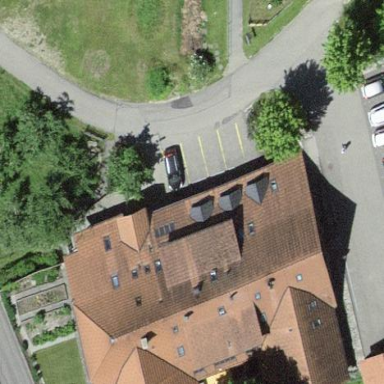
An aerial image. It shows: Nursing home building.